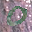
Label: 0